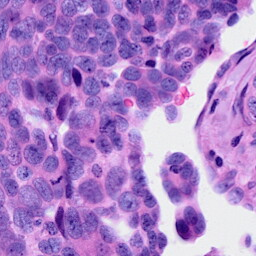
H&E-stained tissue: Ovarian